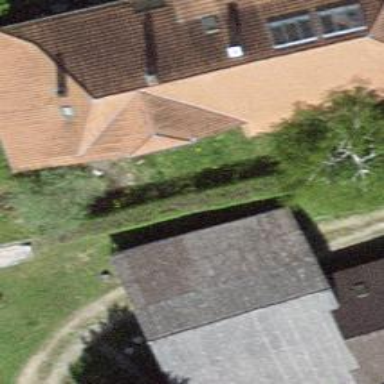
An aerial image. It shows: Farm building.